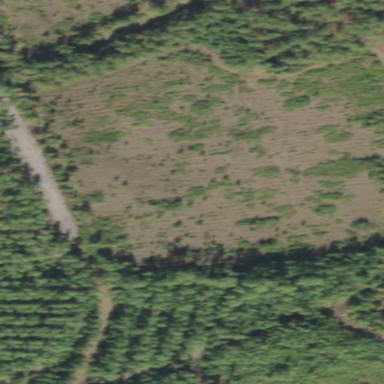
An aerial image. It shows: Patch of scrub vegetation.